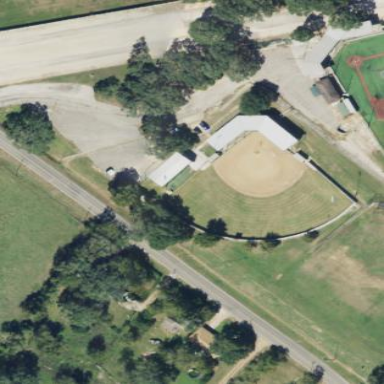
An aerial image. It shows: Baseball pitch for leisure and sports activities.